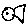
Label: fish